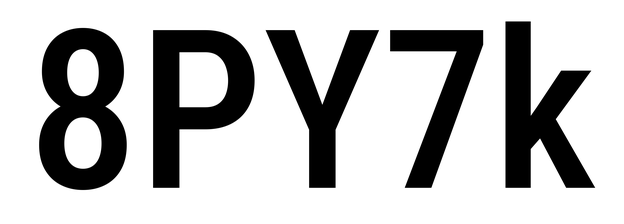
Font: Roboto_Condensed_Medium